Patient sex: F
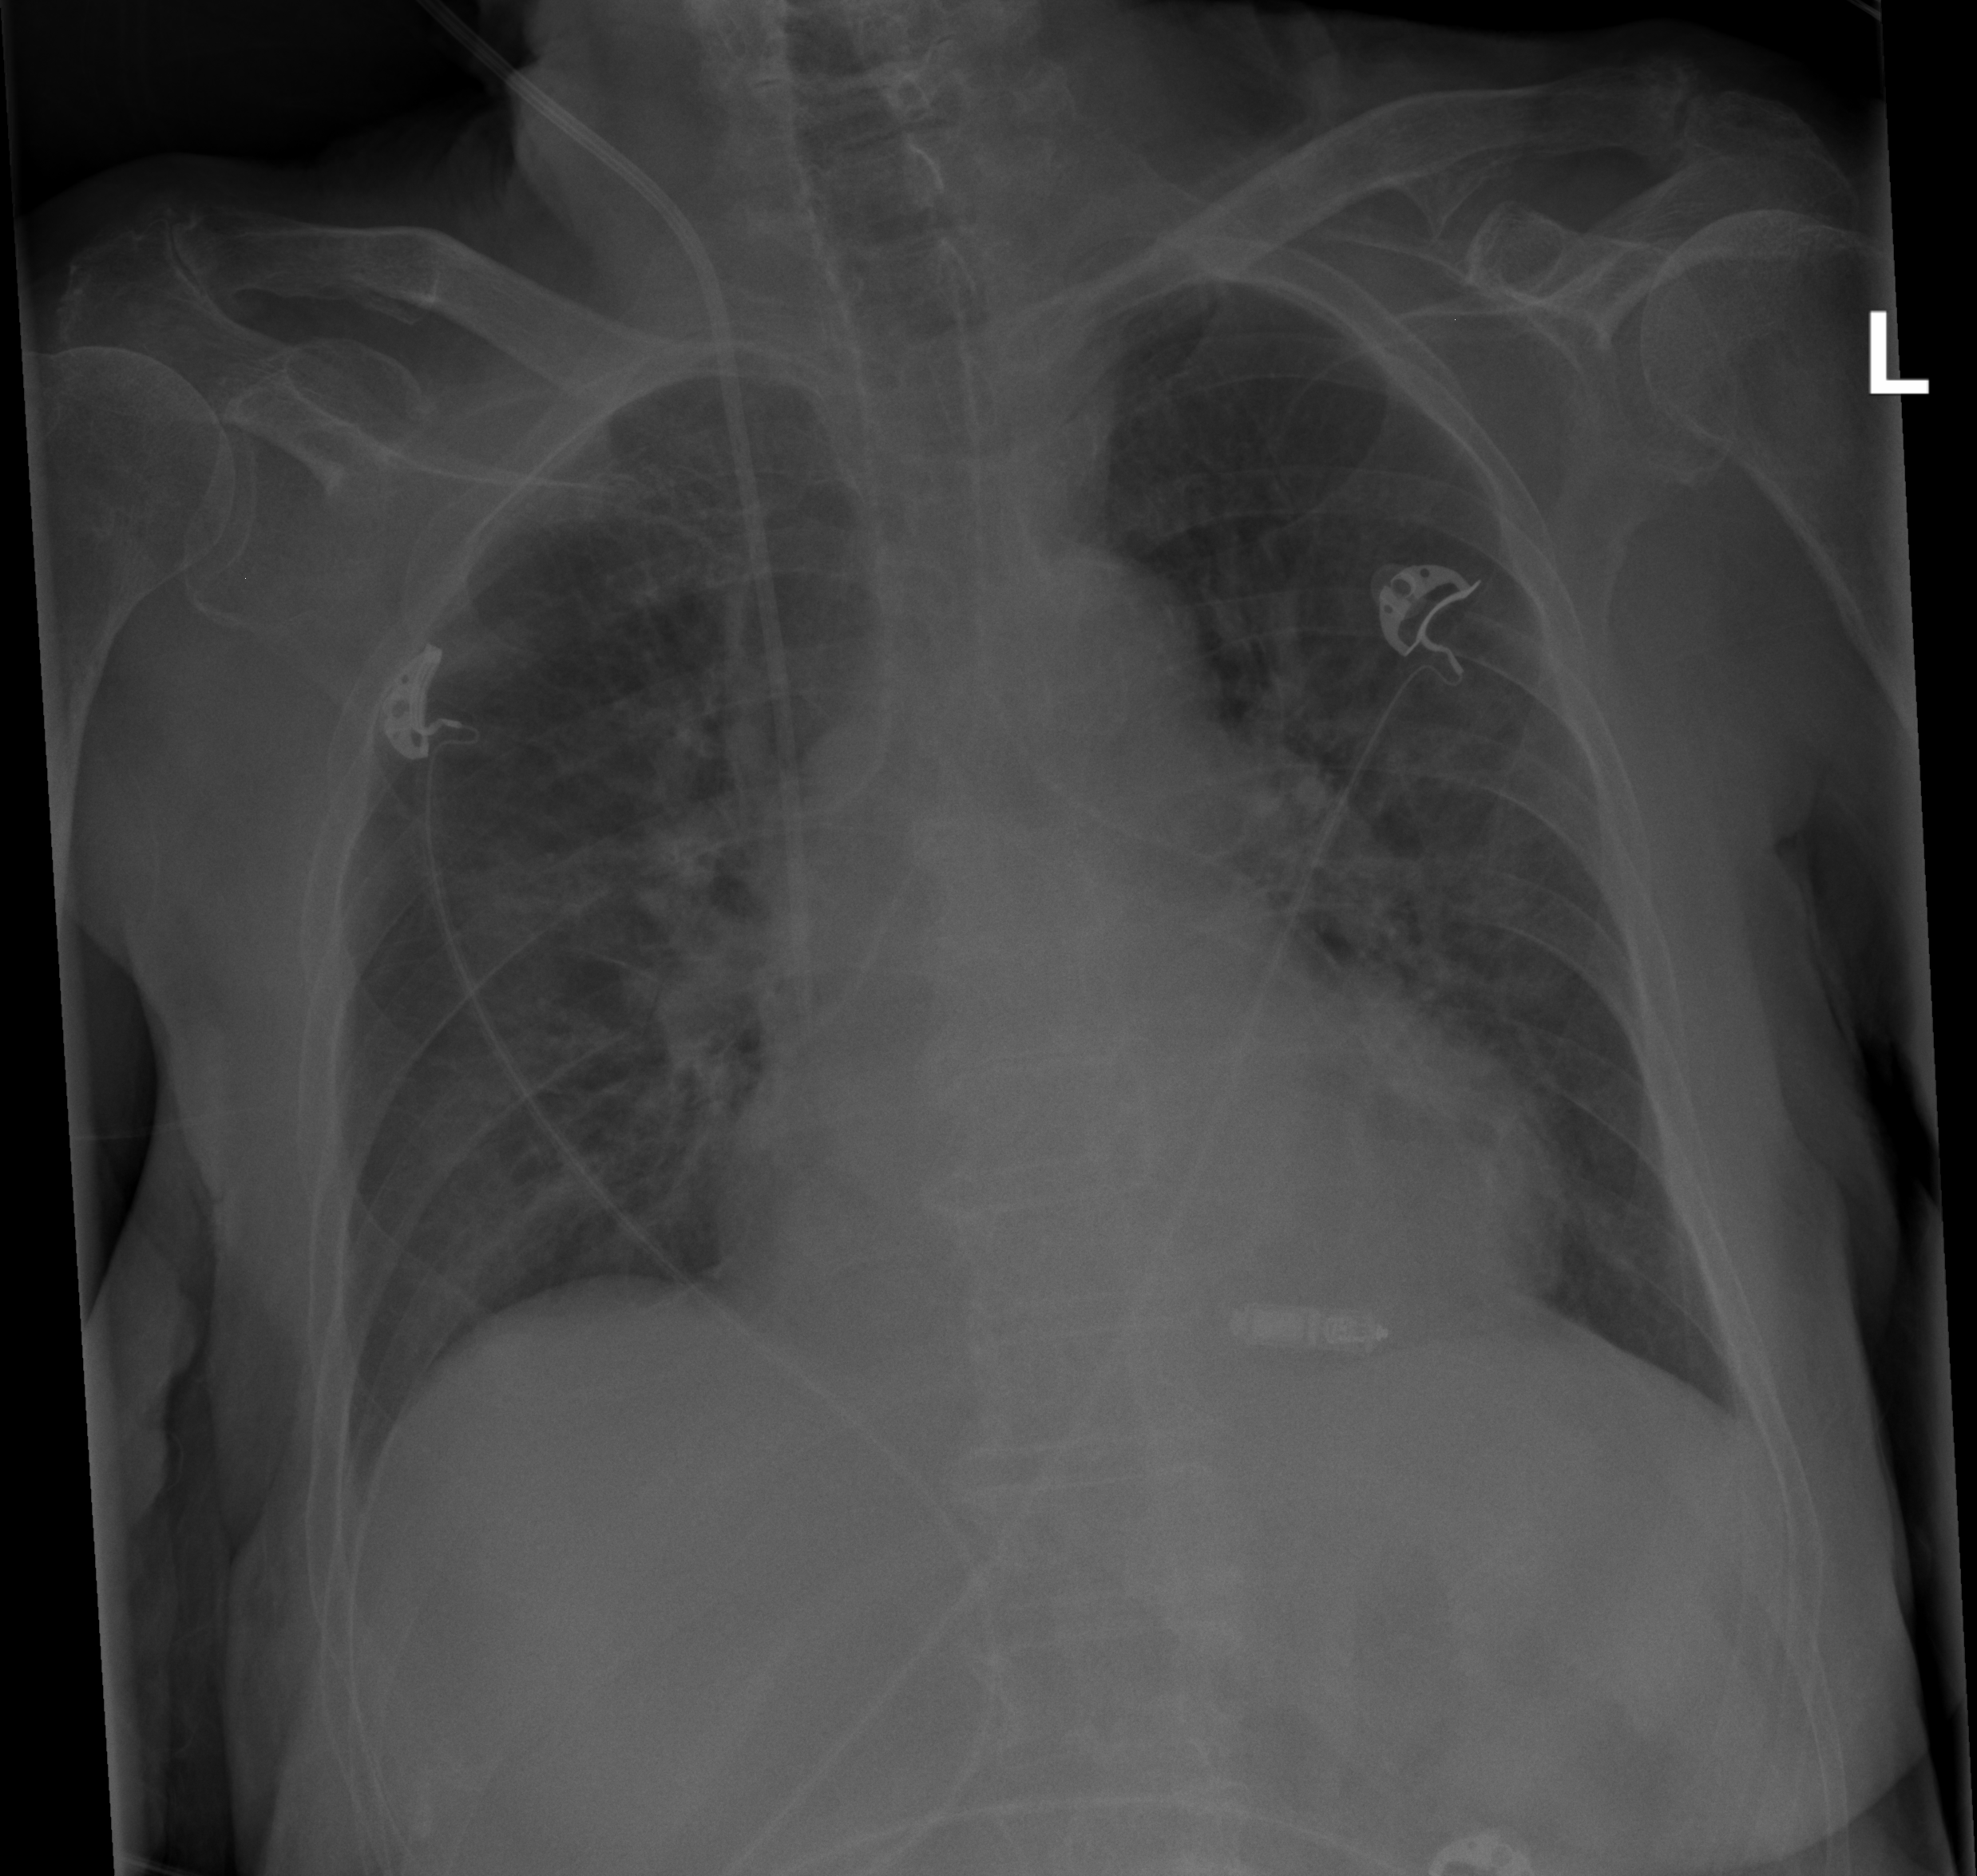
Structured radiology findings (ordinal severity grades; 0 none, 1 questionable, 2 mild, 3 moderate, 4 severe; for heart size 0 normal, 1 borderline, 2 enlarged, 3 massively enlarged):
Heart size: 1
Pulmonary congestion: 1
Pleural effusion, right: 0
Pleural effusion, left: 0
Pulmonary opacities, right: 2
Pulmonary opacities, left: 2
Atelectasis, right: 2
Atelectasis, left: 2